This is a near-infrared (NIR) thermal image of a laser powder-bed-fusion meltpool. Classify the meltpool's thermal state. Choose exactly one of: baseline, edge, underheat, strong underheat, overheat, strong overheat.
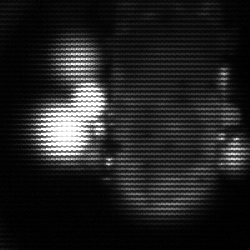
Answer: strong underheat